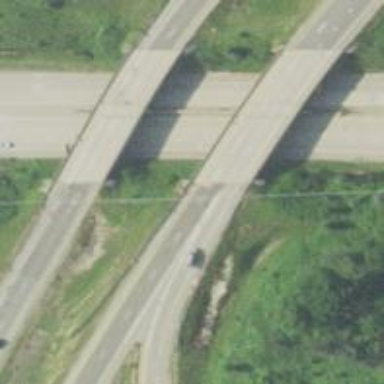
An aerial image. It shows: Bridge.